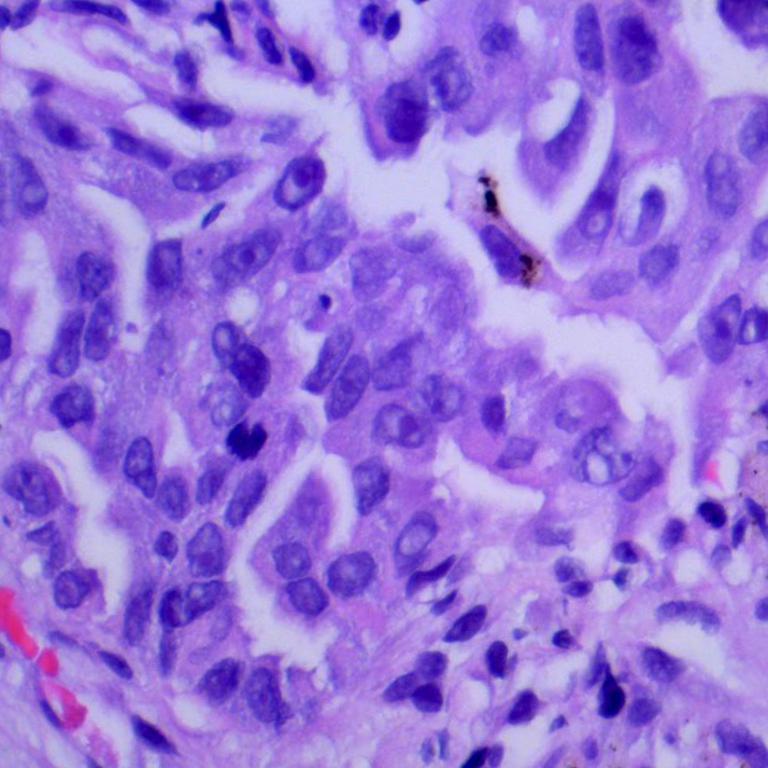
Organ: lung
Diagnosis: adenocarcinomas